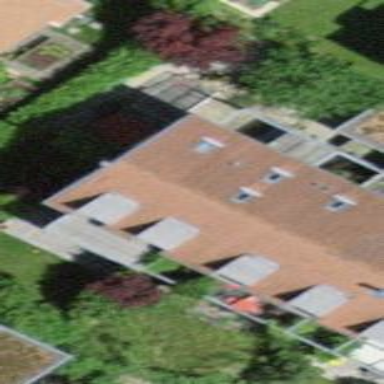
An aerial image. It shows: Simple house.